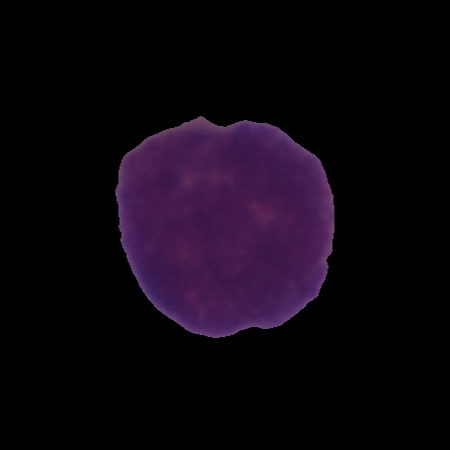
Label: cancer